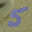
Label: 5